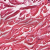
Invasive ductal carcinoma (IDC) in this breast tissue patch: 0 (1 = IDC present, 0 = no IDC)